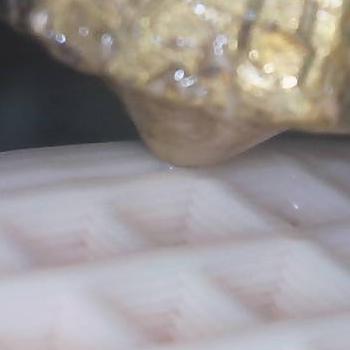
Flow rate: 94%